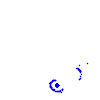
Particle: proton